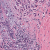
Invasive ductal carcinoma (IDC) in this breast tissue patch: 1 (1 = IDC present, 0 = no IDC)